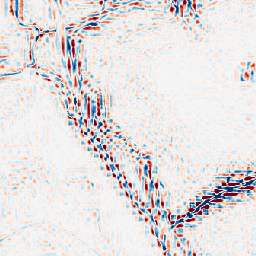
Category: wavelet
Decomposition family: wavelet_reverse_biorthogonal
Decomposition parameters: wavelet: rbio3.5
level: 3
Upsampling method: cubic_catmull_rom
Upsampling parameters: scale: 8
Upsampling scale: 8